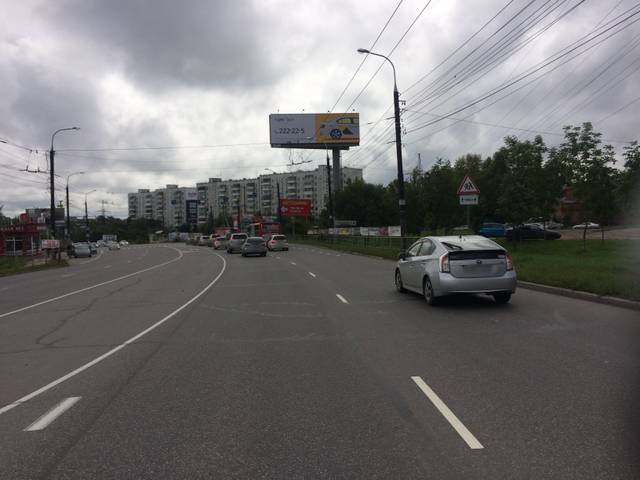
Region: Russia
Coordinates: 48.48, 135.098